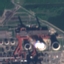
Land use / land cover class: Industrial